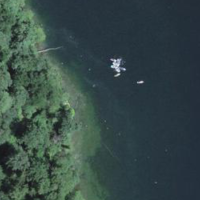
EUNIS habitat code: 14
Species observed at this site:
Dryocopus martius
Fagus sylvatica
Ilex aquifolium